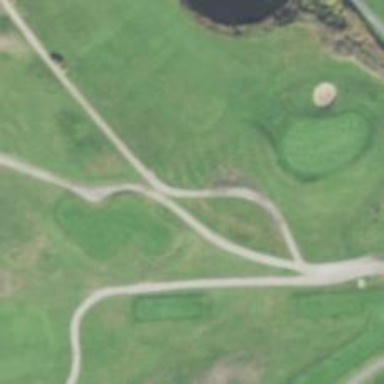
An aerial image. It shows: Path used for both walking and golf.